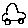
Label: car